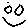
Label: smiley face